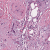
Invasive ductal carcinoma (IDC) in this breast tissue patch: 1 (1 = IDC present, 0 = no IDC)